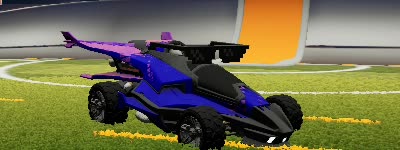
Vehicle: aftershock